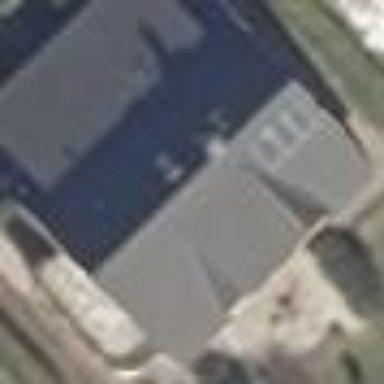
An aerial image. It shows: Detached building.